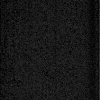
Atmospheric dust classification: dusty